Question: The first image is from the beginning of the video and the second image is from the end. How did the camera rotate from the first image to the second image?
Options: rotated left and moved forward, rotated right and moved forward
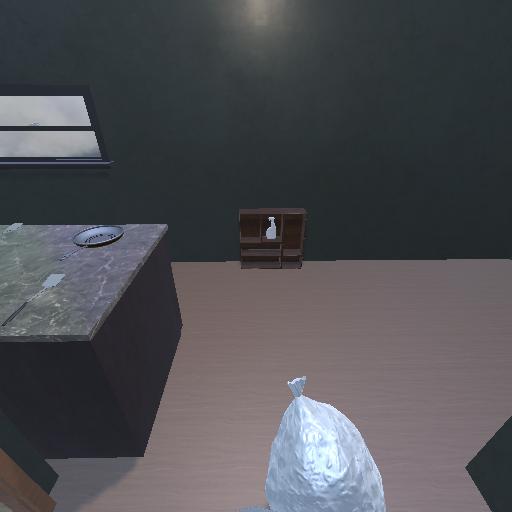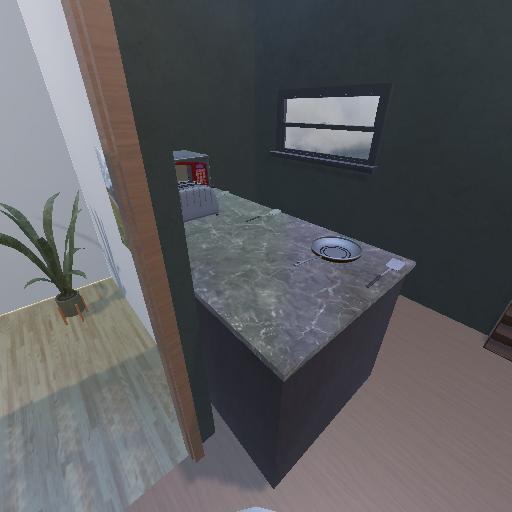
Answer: rotated left and moved forward